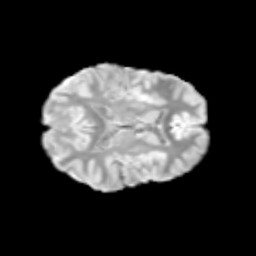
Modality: T2w
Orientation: axial
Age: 12
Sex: female
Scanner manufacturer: siemens
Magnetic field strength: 3 T
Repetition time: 3.8 s
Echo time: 0.07 s